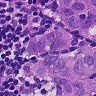
Metastatic tissue present: yes